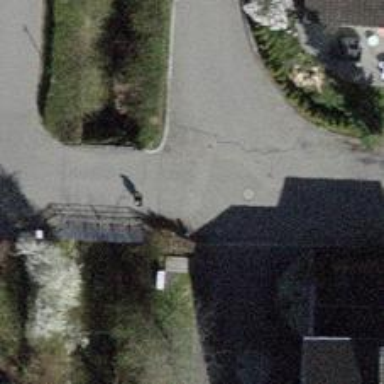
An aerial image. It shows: Residential road with bridge.